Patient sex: F
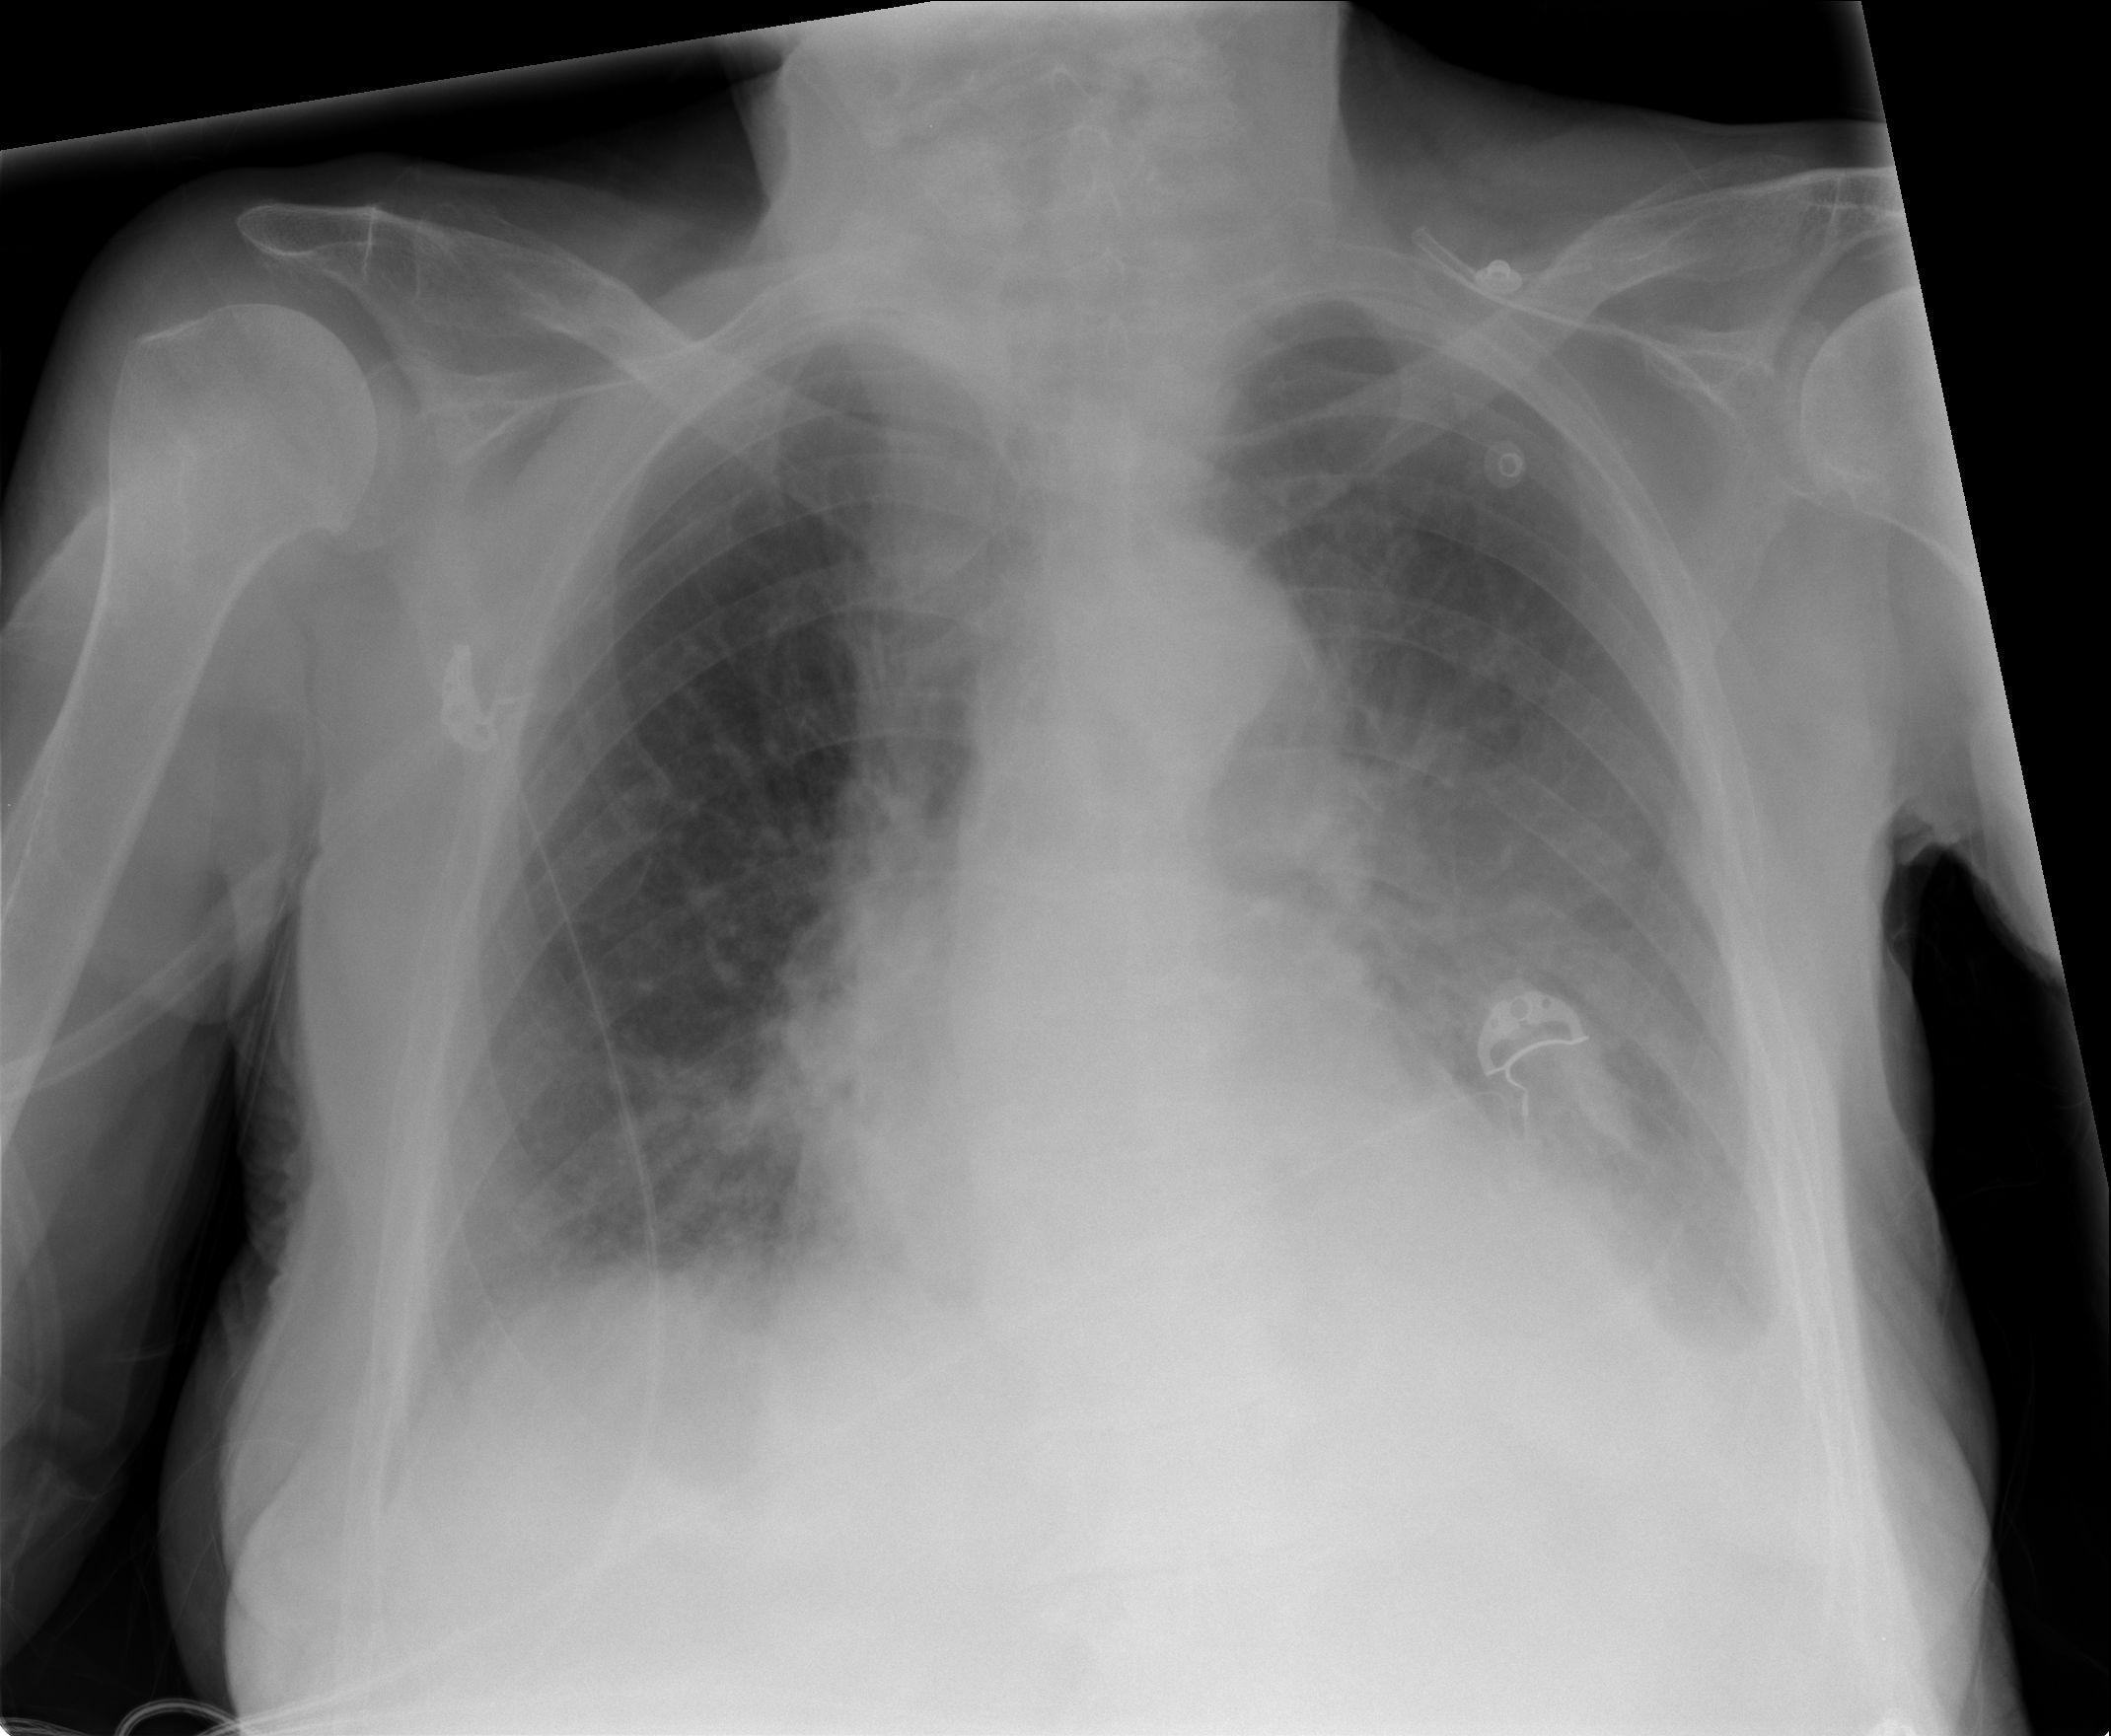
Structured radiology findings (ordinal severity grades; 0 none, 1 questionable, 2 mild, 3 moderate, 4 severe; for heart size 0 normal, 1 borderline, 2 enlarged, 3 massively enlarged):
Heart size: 2
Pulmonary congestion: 0
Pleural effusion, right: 0
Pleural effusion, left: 2
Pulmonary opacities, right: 0
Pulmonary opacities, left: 0
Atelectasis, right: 2
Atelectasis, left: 2